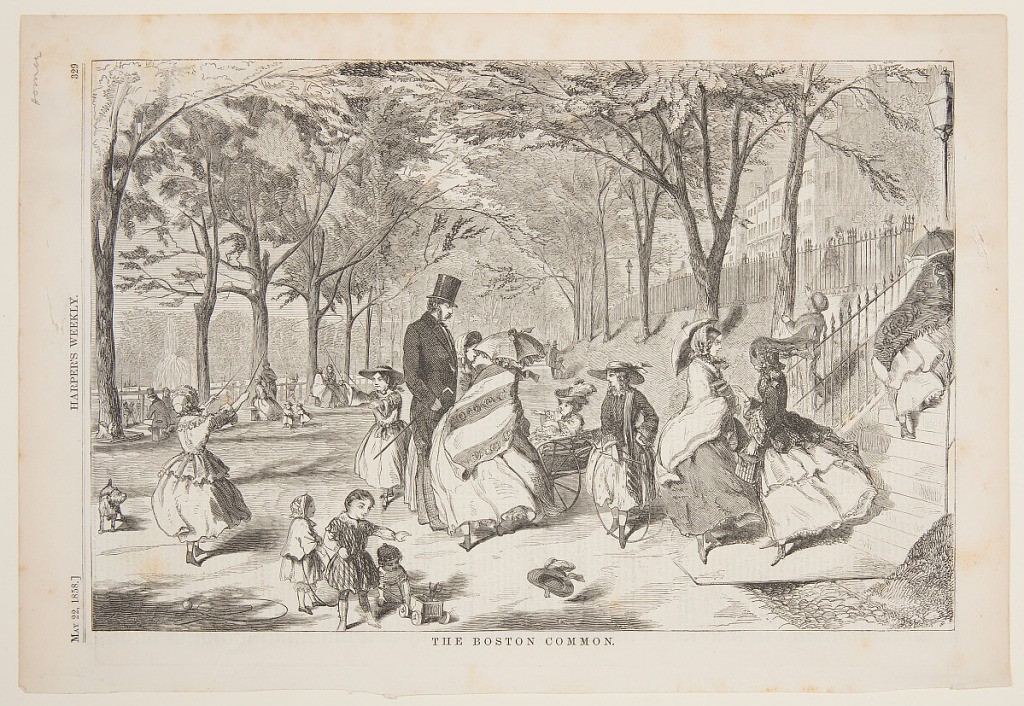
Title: The Boston Common
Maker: Winslow Homer, American, 1836–1910
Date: May 22, 1858
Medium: Wood engraving in black ink on paper
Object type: Print
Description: Groups of people on the Boston Common on a windy day, with fountain at left and stairs at right.  Children play with hoops.